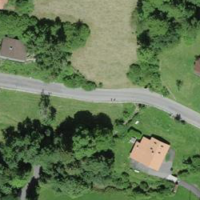
EUNIS habitat code: 24
Species observed at this site:
Ajuga reptans